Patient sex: F
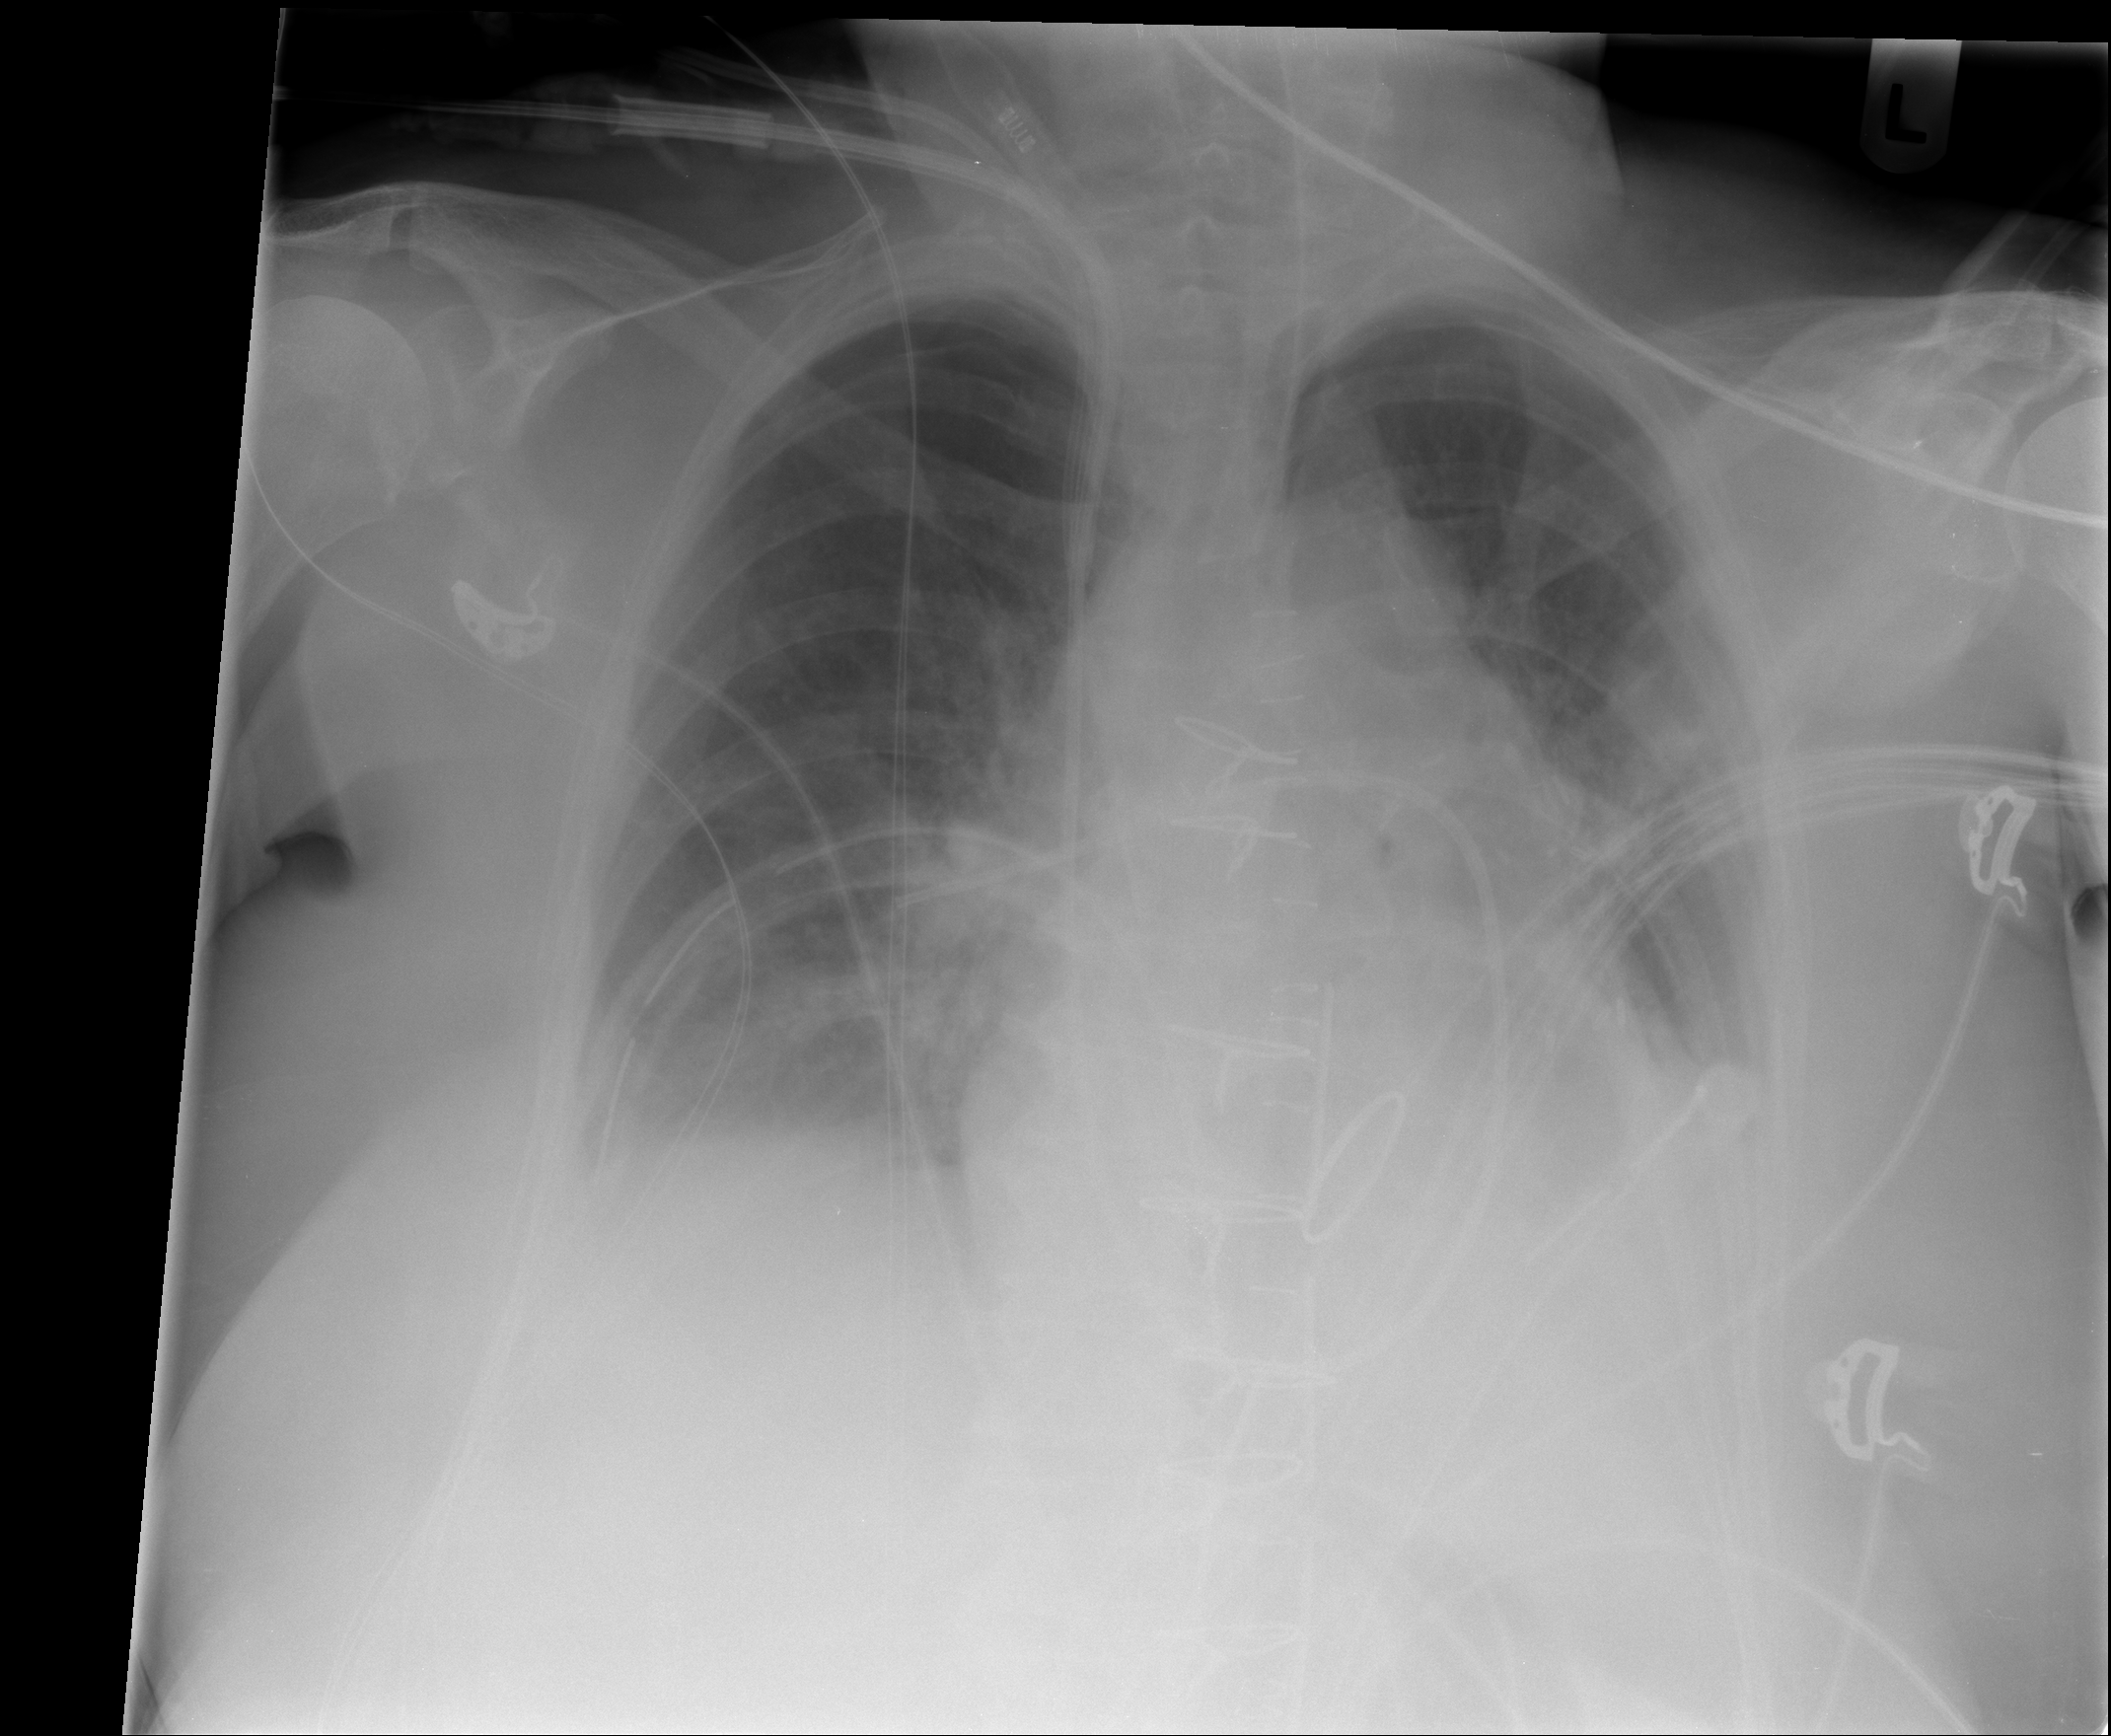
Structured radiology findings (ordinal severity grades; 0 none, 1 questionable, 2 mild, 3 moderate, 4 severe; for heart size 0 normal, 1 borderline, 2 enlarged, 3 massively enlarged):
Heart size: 2
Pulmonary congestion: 2
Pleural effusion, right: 2
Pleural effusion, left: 2
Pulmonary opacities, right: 0
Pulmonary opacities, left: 0
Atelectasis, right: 2
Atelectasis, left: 2